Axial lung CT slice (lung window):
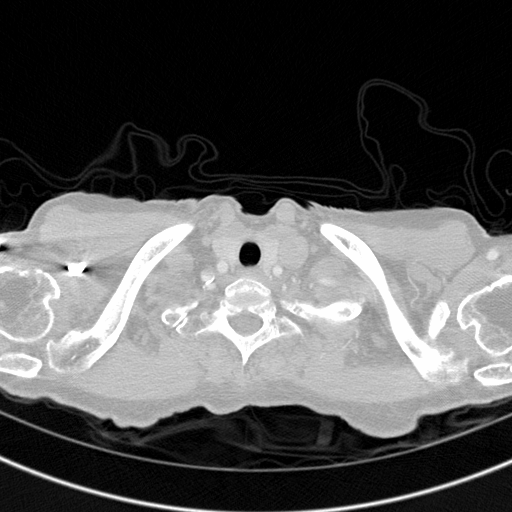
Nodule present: no